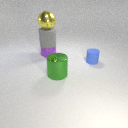
large gray rubber cylinder below large yellow metal sphere